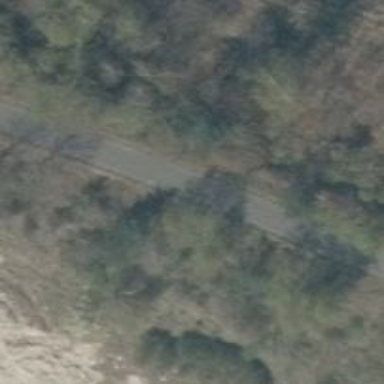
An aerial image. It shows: Asphalt cycleway.